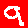
Digit: 9